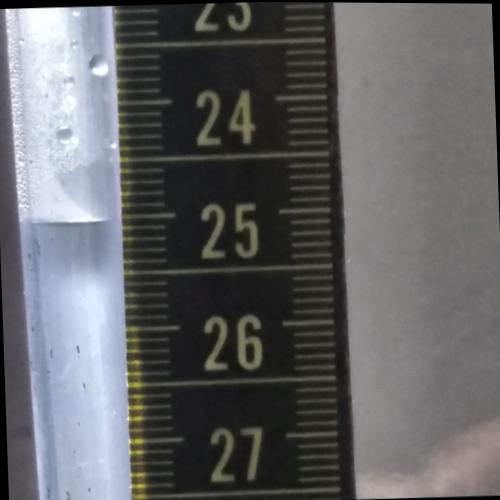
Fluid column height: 25.0 cm